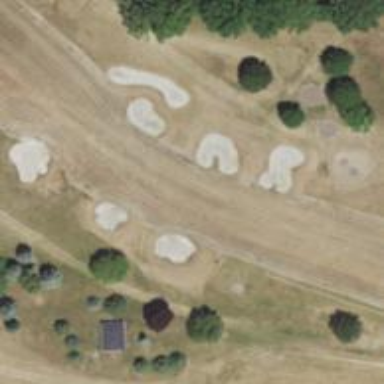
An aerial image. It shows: View of golf hole.